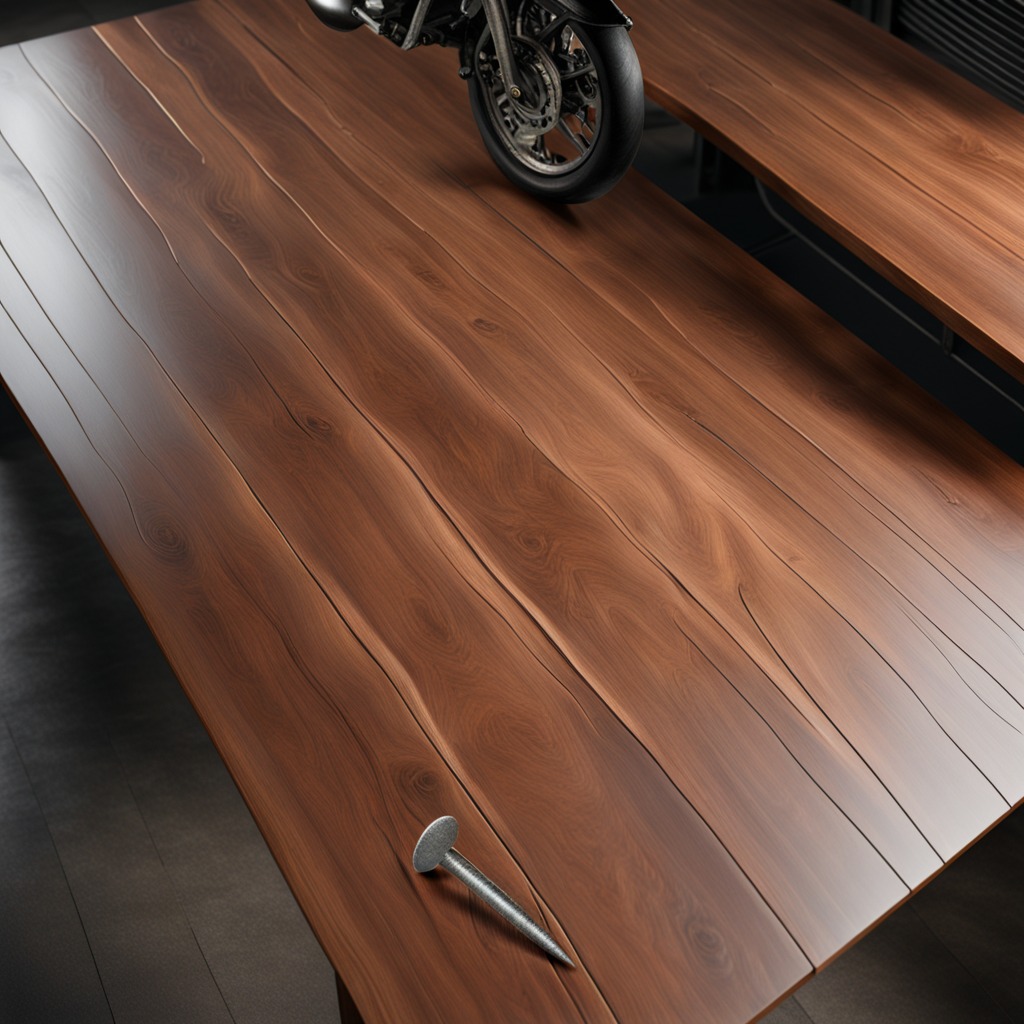
A nail is lying on an oil-spilled wooden table in a vintage motorcycle garage.